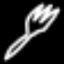
Label: fork